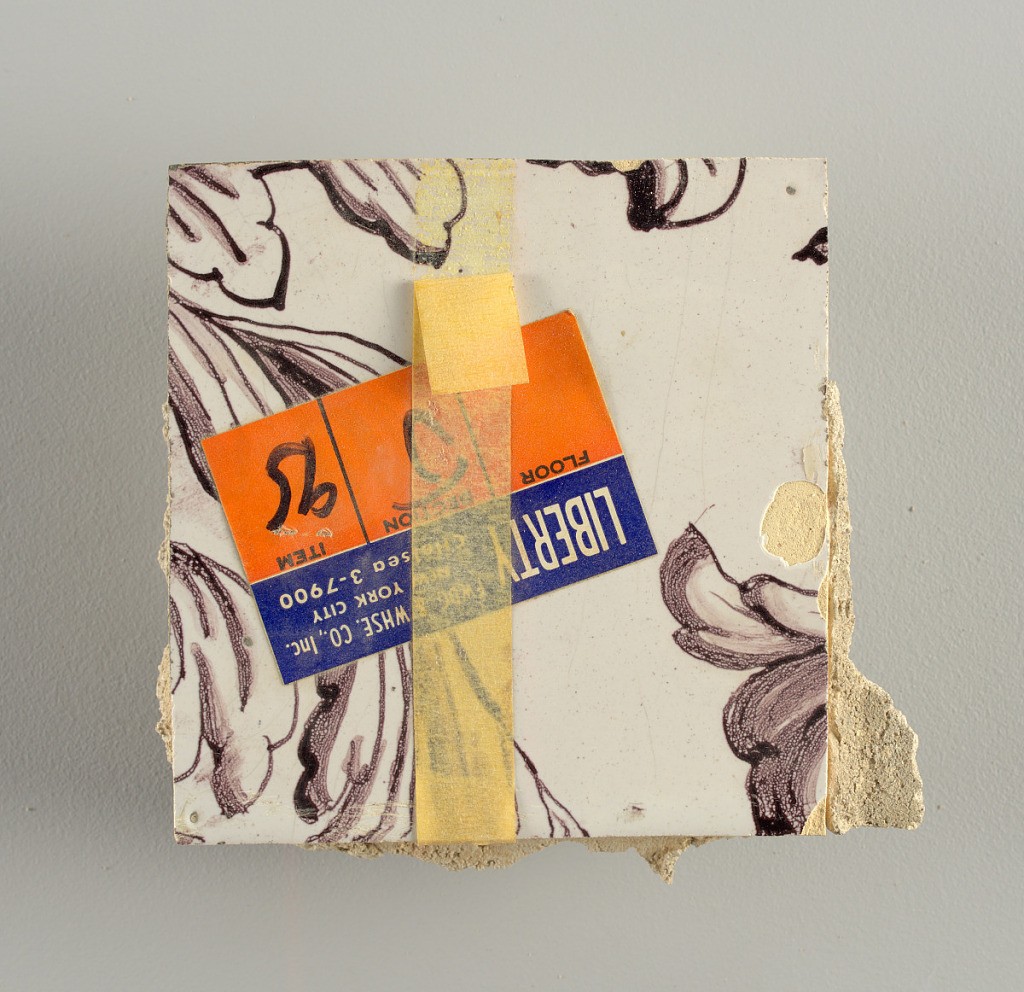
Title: Wall facing
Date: ca. 1725
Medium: tin-glazed earthenware, underglaze
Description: Two vertical rectangles, twenty-three tiles high.  A) Nine tiles wide at top; seven tiles wide at bottom.  B) Ten and one-half tiles wide.

Arabesque design of foliage.  A) with centered figure of Justice under a canopy.  B) with centered urn.